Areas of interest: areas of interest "Traffic and Vehicle Management"
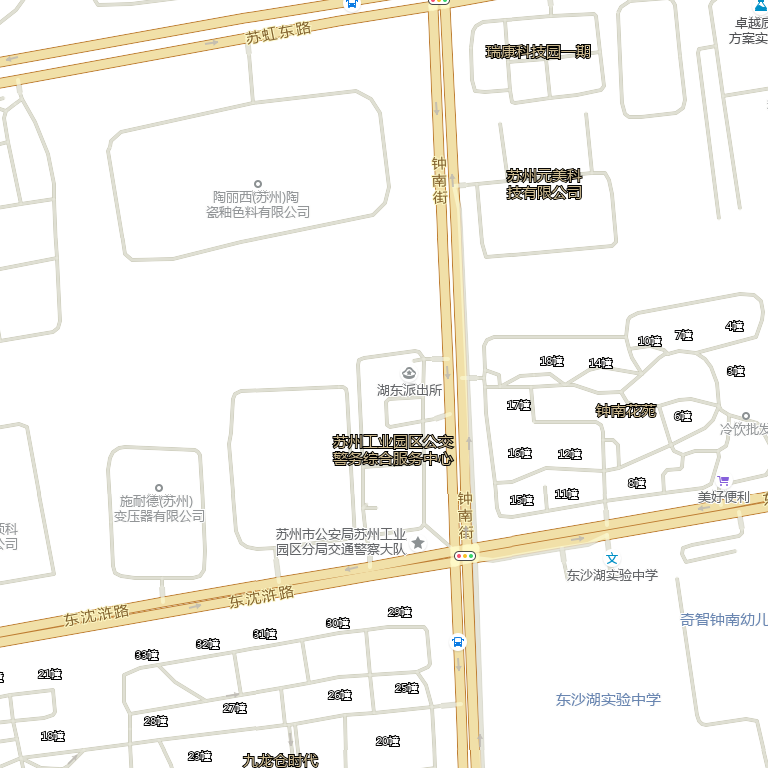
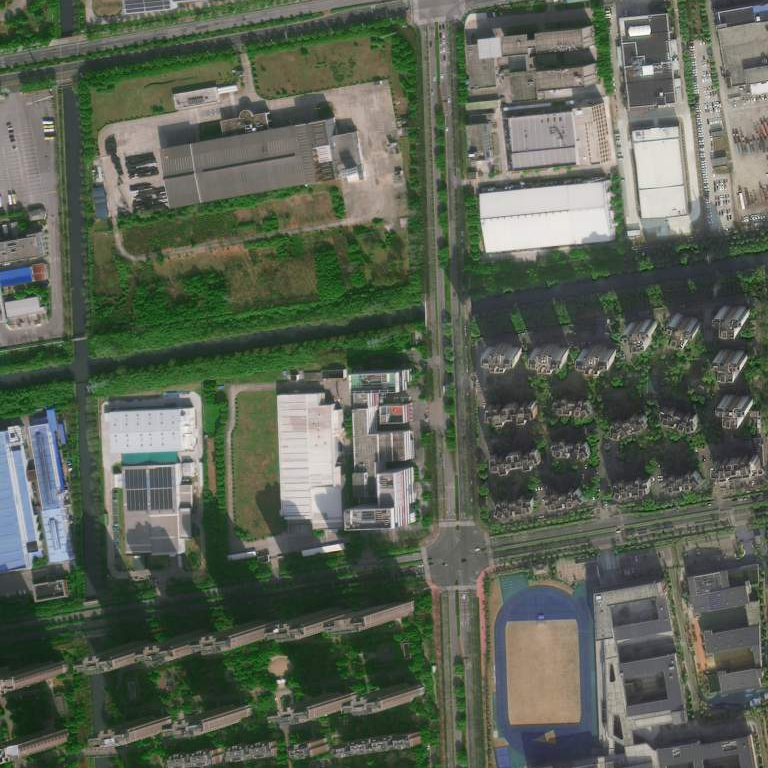